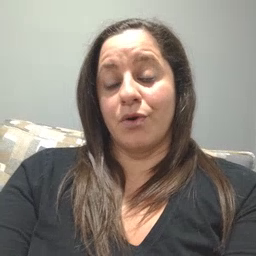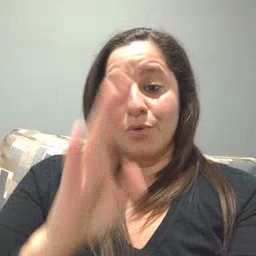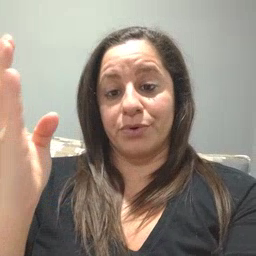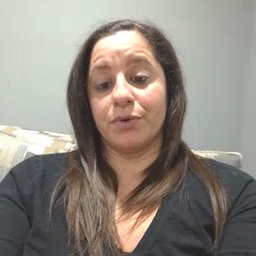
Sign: open